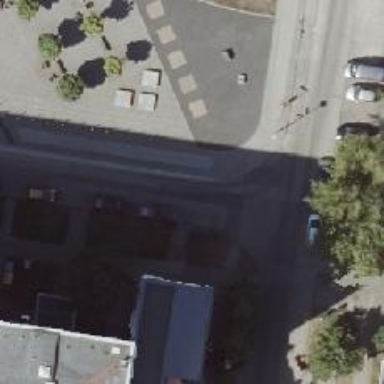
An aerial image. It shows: Uncontrolled crossing on footway.